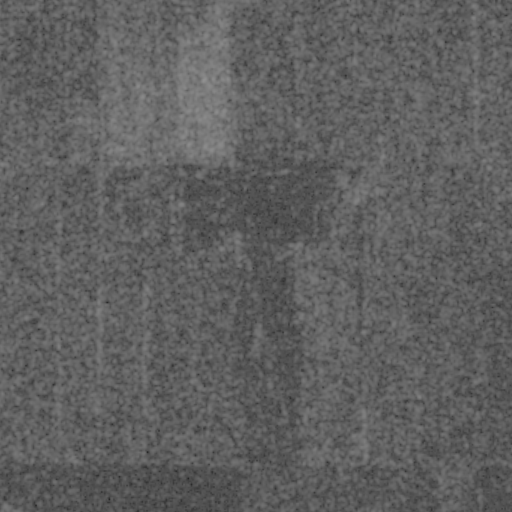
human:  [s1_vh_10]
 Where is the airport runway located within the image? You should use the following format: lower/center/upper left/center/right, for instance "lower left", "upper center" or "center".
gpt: The airport runway is located in the lower right of the image.
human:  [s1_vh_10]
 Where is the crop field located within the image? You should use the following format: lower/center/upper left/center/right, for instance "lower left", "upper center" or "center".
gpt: The crop field is located in the lower of the image.
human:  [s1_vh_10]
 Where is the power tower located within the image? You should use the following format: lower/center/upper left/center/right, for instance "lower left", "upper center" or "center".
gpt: The power tower is located in the lower left of the image.
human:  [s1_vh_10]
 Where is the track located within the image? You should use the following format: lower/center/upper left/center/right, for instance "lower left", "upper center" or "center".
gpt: There is no track in the image.

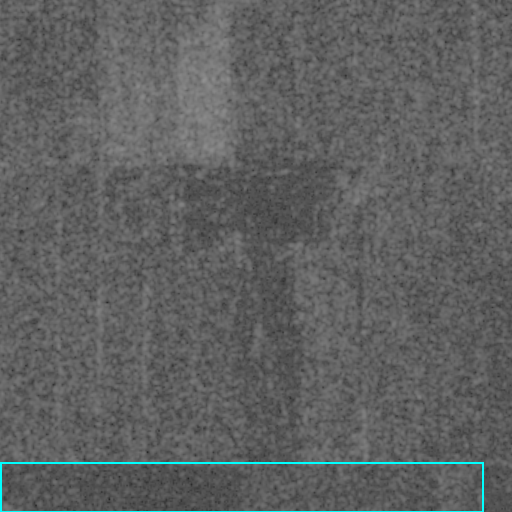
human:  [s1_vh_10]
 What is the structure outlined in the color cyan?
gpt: The structure outlined in cyan is a crop field.
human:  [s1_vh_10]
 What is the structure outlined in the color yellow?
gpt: There is no yellow outline.